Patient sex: M
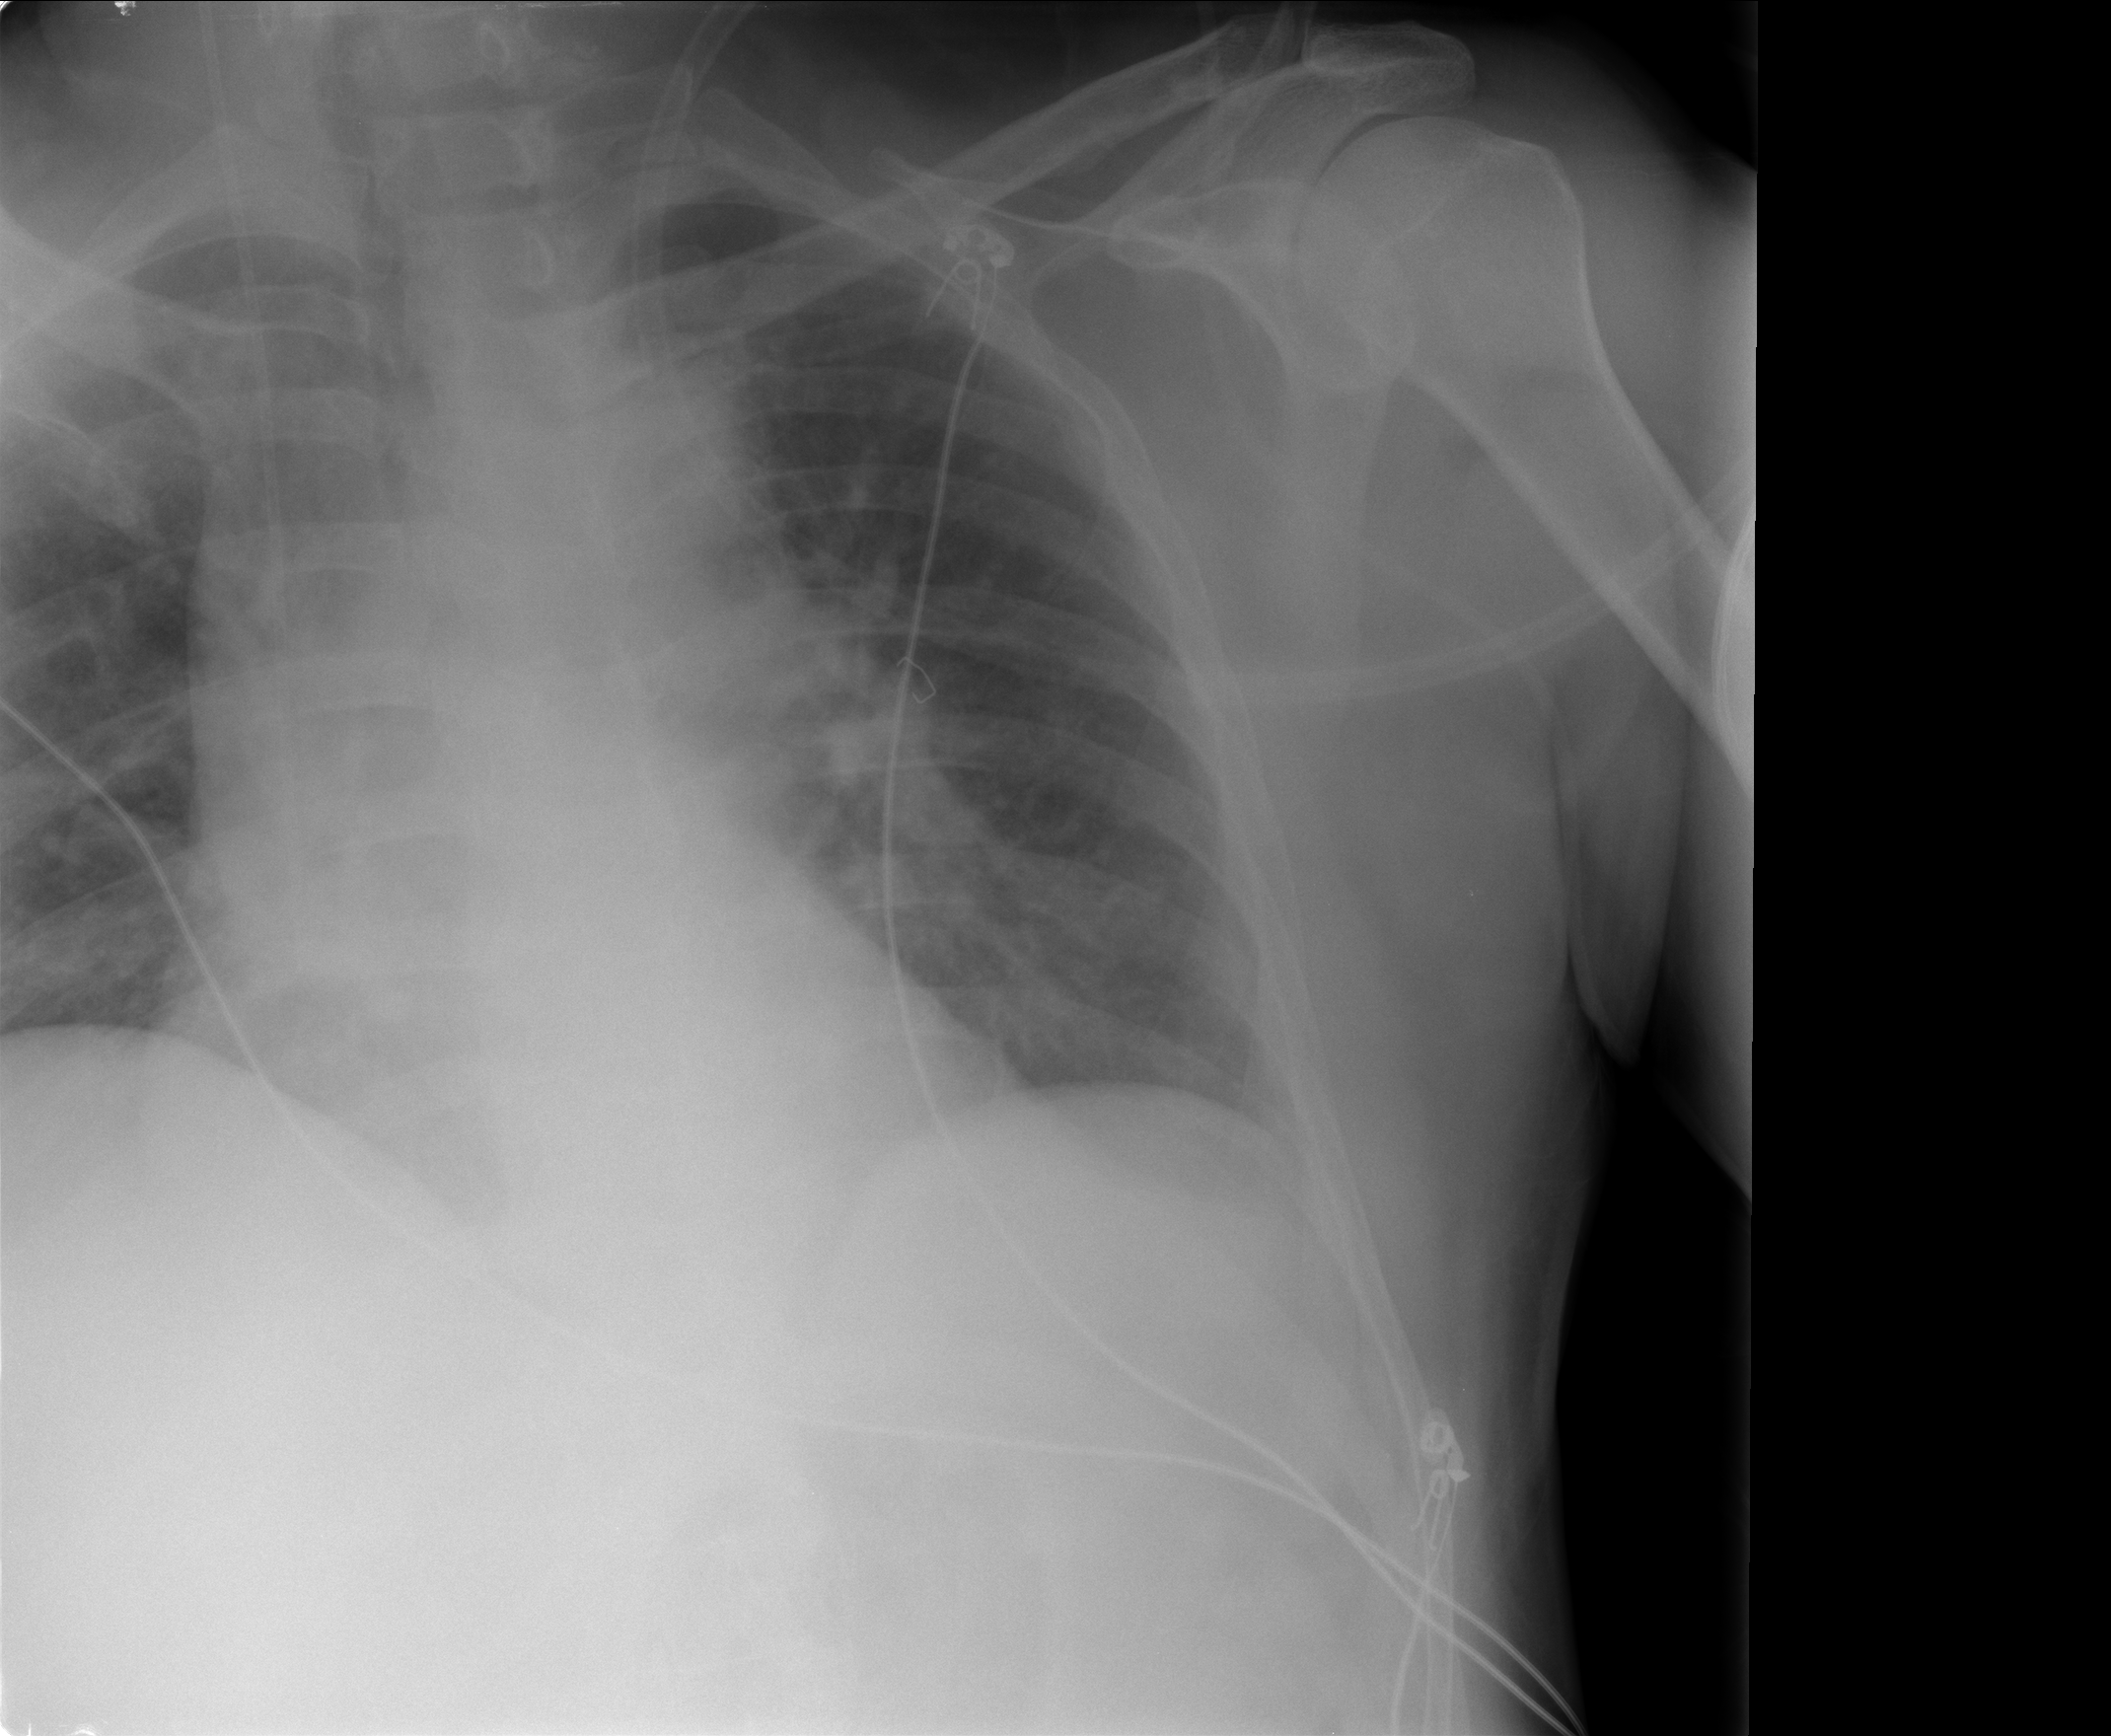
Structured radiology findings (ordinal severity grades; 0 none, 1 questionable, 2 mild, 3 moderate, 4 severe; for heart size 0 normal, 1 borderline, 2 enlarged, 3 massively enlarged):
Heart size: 0
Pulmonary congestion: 2
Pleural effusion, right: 0
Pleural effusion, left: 0
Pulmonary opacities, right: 0
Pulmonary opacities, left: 0
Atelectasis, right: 0
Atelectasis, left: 0